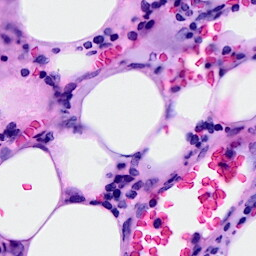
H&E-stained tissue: Breast